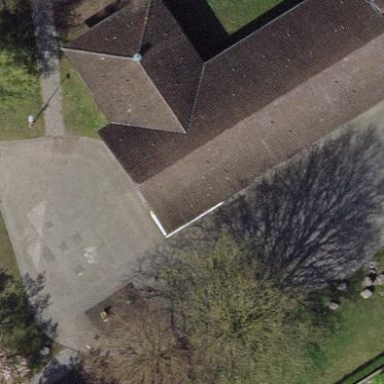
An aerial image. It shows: School building.